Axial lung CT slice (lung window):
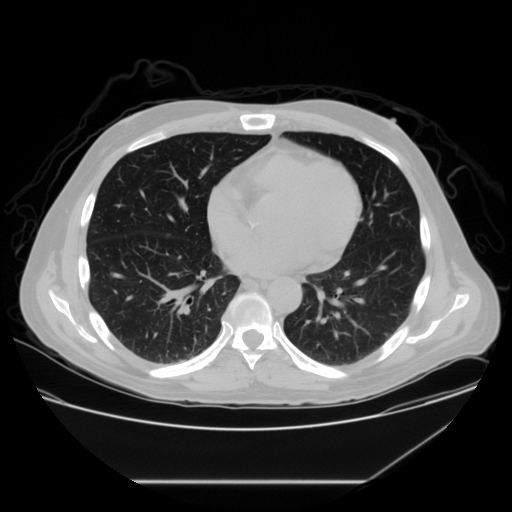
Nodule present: no